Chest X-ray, AP view. Patient: 42 years old, sex F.
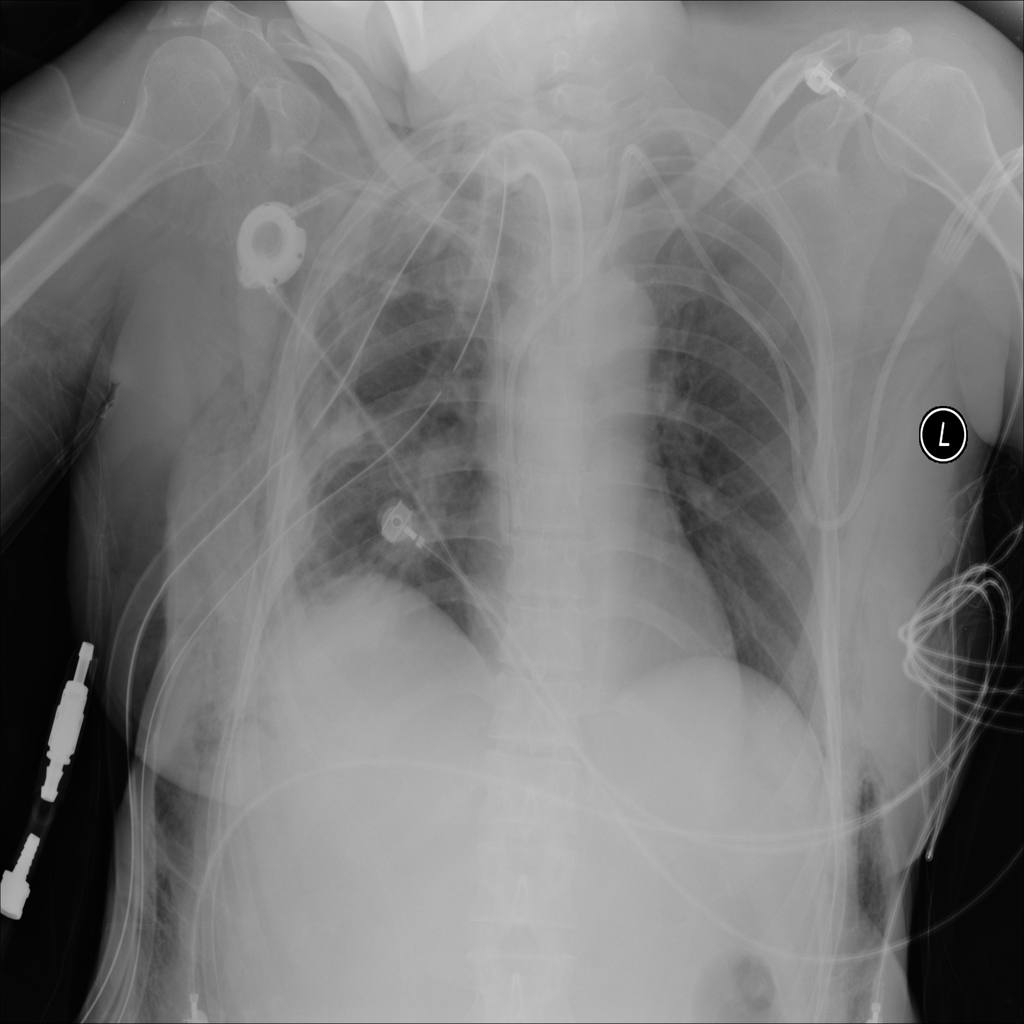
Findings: Effusion, Emphysema